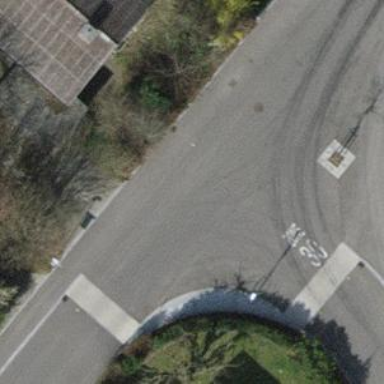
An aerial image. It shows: Bump for traffic calming.